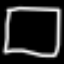
Label: square